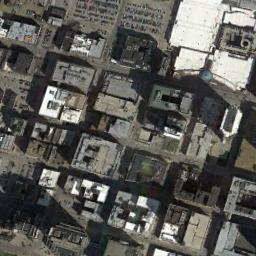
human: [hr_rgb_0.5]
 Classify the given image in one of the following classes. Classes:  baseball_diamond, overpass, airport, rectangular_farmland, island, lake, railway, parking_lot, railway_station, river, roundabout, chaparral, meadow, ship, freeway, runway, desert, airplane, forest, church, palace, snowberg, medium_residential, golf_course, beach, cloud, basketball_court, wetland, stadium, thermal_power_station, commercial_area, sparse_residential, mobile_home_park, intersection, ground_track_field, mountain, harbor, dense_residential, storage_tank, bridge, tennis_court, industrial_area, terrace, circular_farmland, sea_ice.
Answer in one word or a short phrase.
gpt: commercial_area